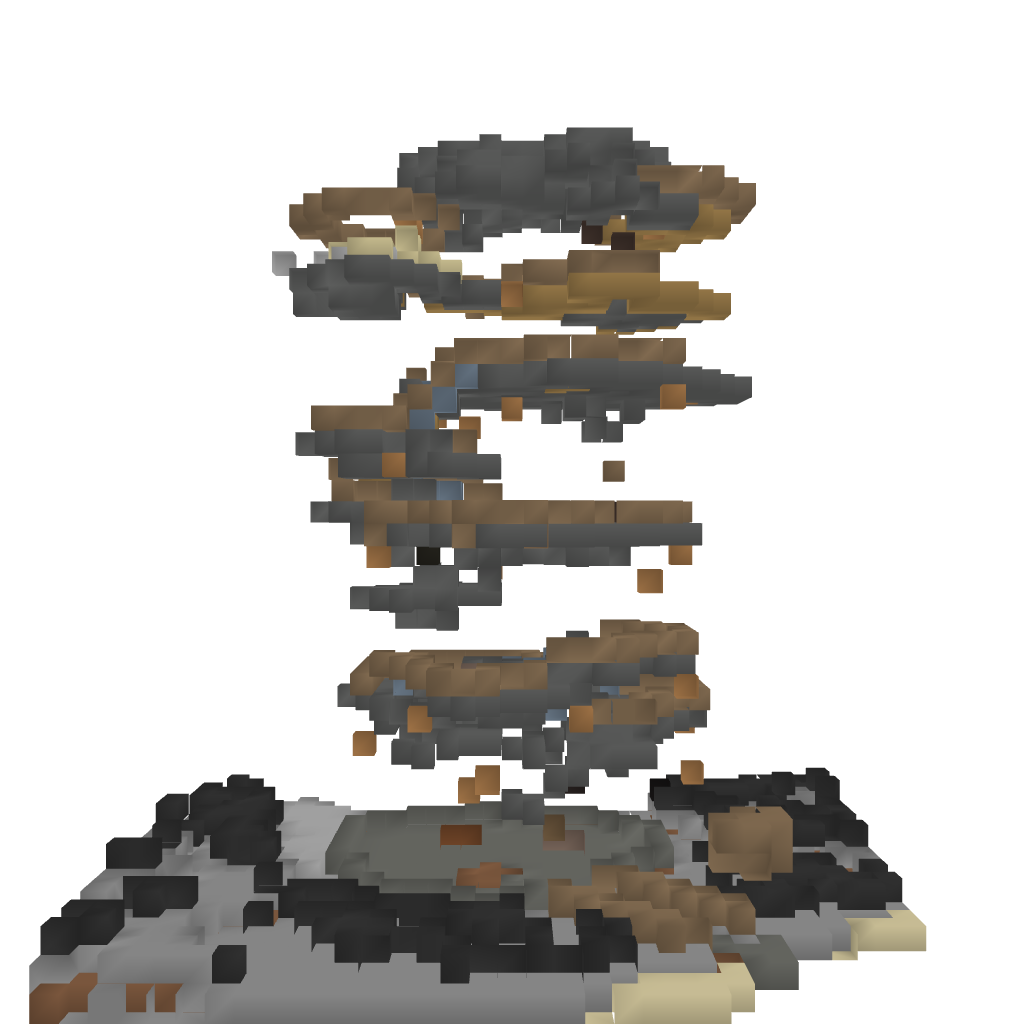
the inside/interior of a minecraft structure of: Jungle Treehouse